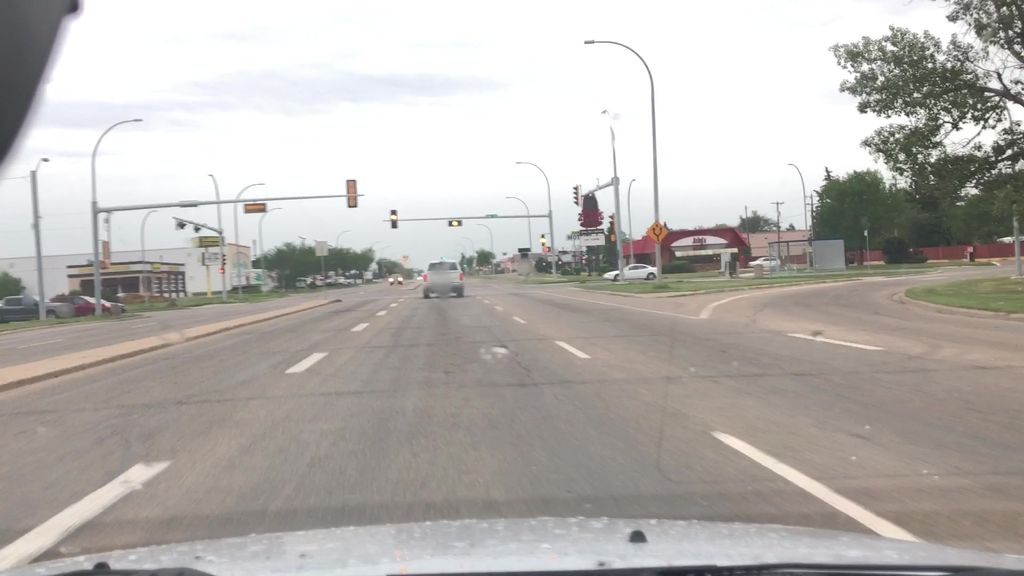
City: edmonton